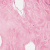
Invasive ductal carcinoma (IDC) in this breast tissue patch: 0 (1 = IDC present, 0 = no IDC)